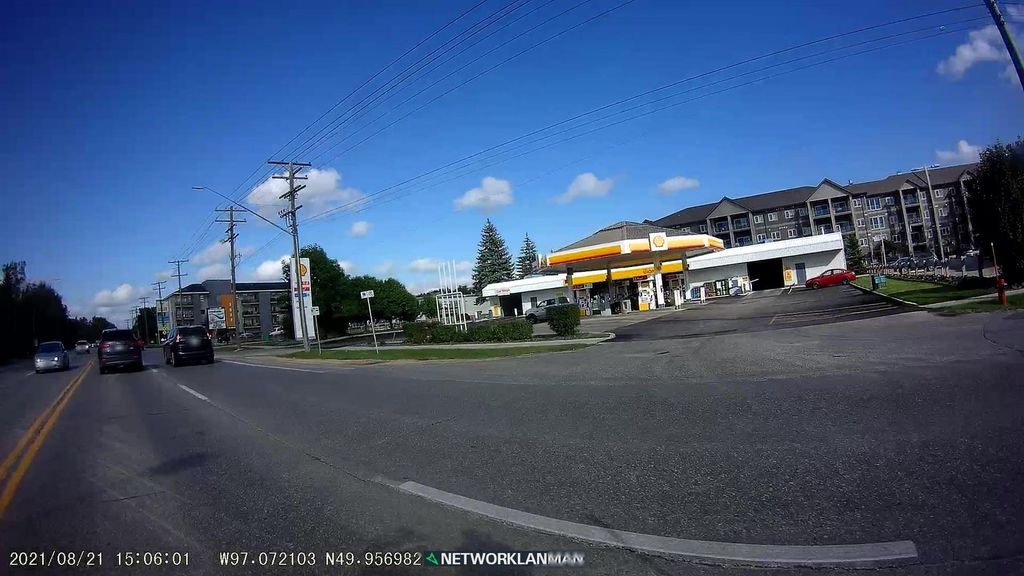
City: winnipeg